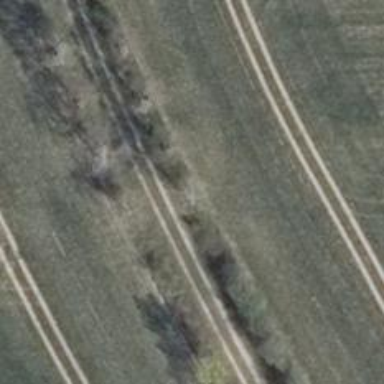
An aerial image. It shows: Row of trees in natural setting.